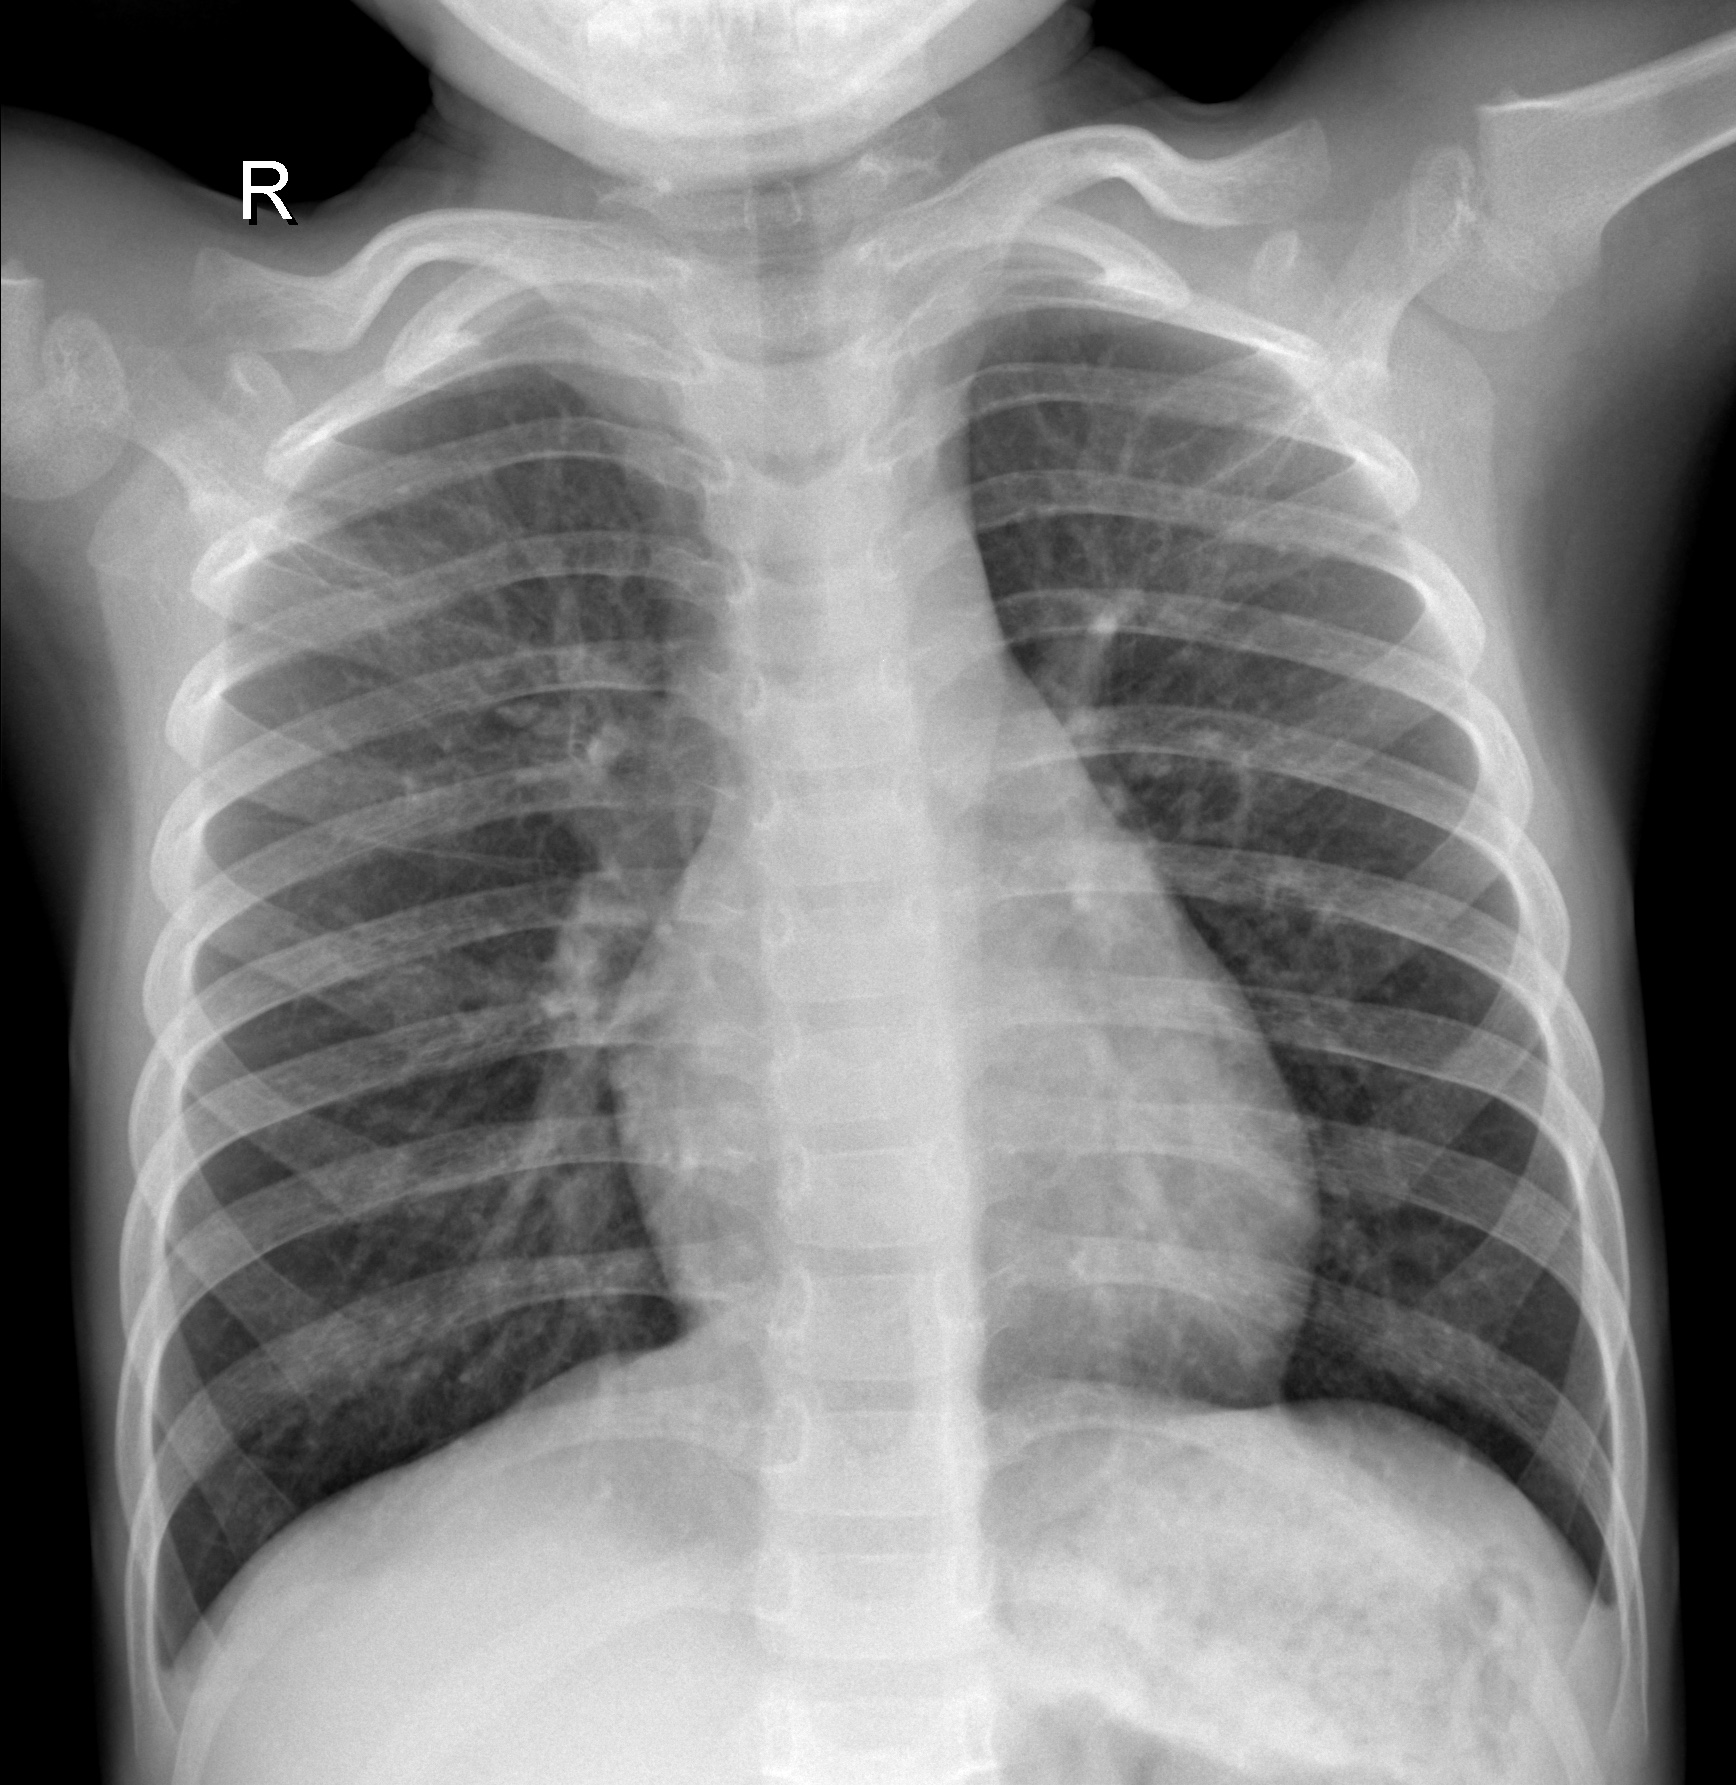
Diagnosis: NORMAL